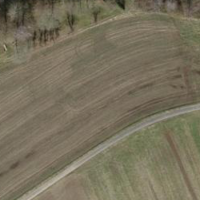
EUNIS habitat code: 25
Species observed at this site:
Taraxacum officinale